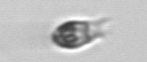
Label: Balanion